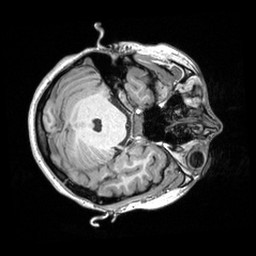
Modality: T1w
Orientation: axial
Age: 24
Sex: female
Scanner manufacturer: siemens
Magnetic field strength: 3 T
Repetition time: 2.53 s
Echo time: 0.00298 s